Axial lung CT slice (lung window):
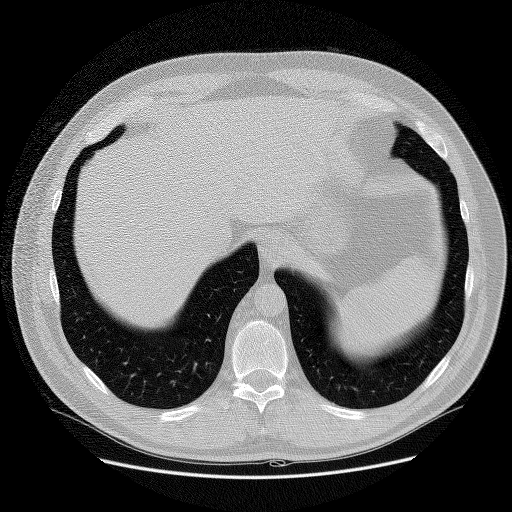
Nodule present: no